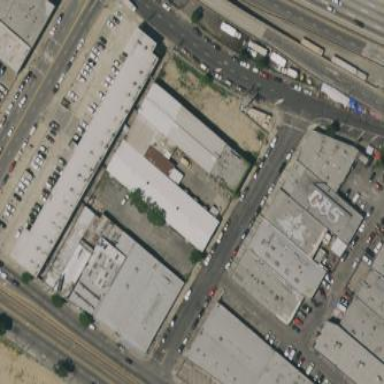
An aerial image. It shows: Warehouse.